Field crop: maize
Growth stage: 2
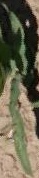
Species: maize